RGB frame:
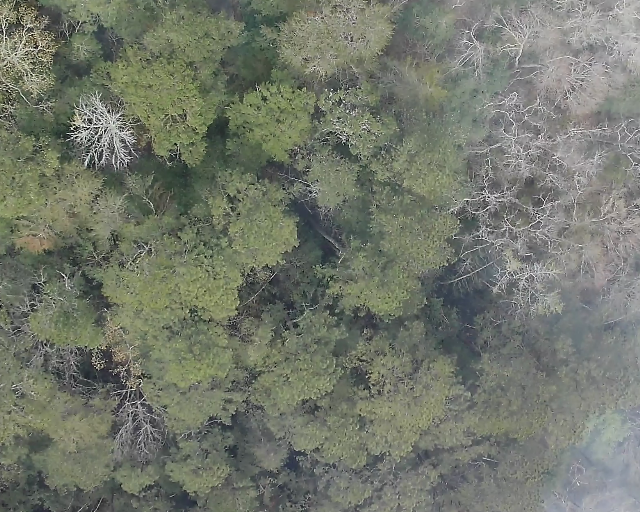
Thermal frame:
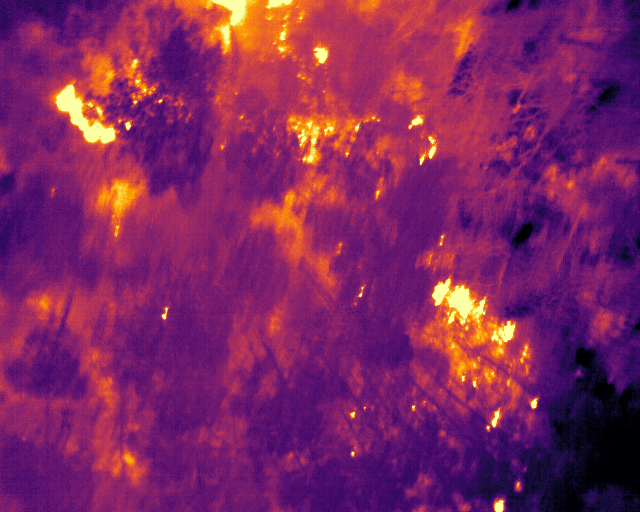
Captured: 2026-02-26 03:08:59
Pixels at or above 80 °C: 293 (fraction of frame: 0.0008942)